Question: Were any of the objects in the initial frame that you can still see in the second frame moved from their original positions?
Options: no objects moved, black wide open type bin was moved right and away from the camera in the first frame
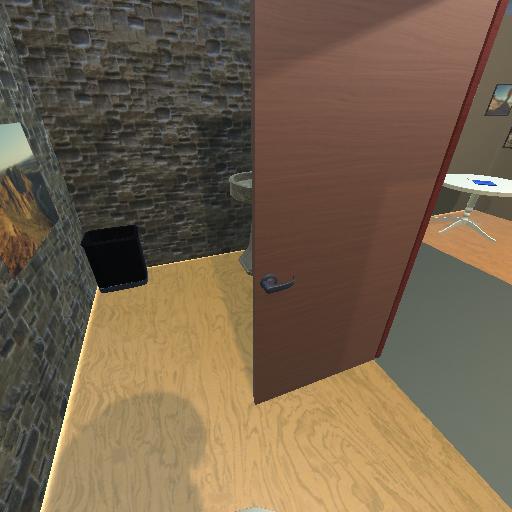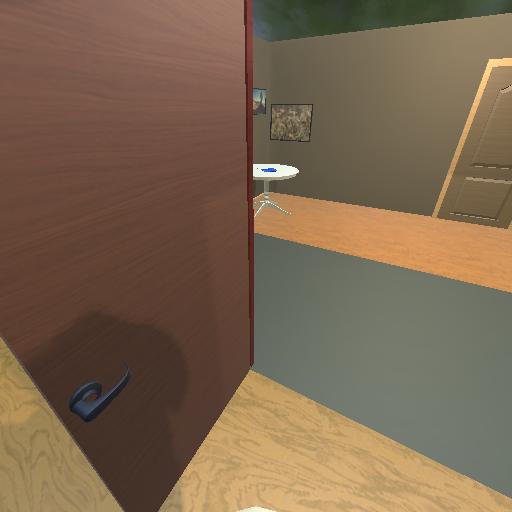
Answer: no objects moved